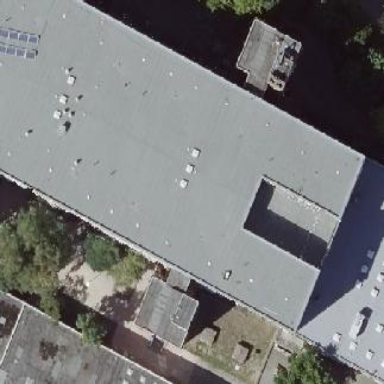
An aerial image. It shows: School building.